Question: I am using the Facebook Sdk 4.1.0 as dependency in my app. To do login, I follow this instructions: <URL>
And login works fine if the Facebook apps is installed in the device but if the Facebook app is not installed (login goes throw a webview created by facebook) then my app crash if the user click on the button login inside the webview:

And if the user press de Log in button the app crash inmediatly:
> android.view.WindowManager$BadTokenException: Unable to add window --
token null is not for an application at
android.view.ViewRootImpl.setView(ViewRootImpl.java:559) at
android.view.WindowManagerGlobal.addView(WindowManagerGlobal.java:269)
at android.view.WindowManagerImpl.addView(WindowManagerImpl.java:69)
at android.app.Dialog.show(Dialog.java:289) at
android.app.AlertDialog$Builder.show(AlertDialog.java:951) at
com.android.webview.chromium.WebViewContentsClientAdapter.onSavePassword(WebViewContentsClientAdapter.java:752)
at
com.android.org.chromium.android_webview.AwContentsClientCallbackHelper$1.handleMessage(AwContentsClientCallbackHelper.java:157)
at android.os.Handler.dispatchMessage(Handler.java:102) at
android.os.Looper.loop(Looper.java:136) at
android.app.ActivityThread.main(ActivityThread.java:5271) at
java.lang.reflect.Method.invokeNative(Native Method) at
java.lang.reflect.Method.invoke(Method.java:515) at
com.android.internal.os.ZygoteInit$MethodAndArgsCaller.run(ZygoteInit.java:851)
at com.android.internal.os.ZygoteInit.main(ZygoteInit.java:667) at
dalvik.system.NativeStart.main(Native Method)
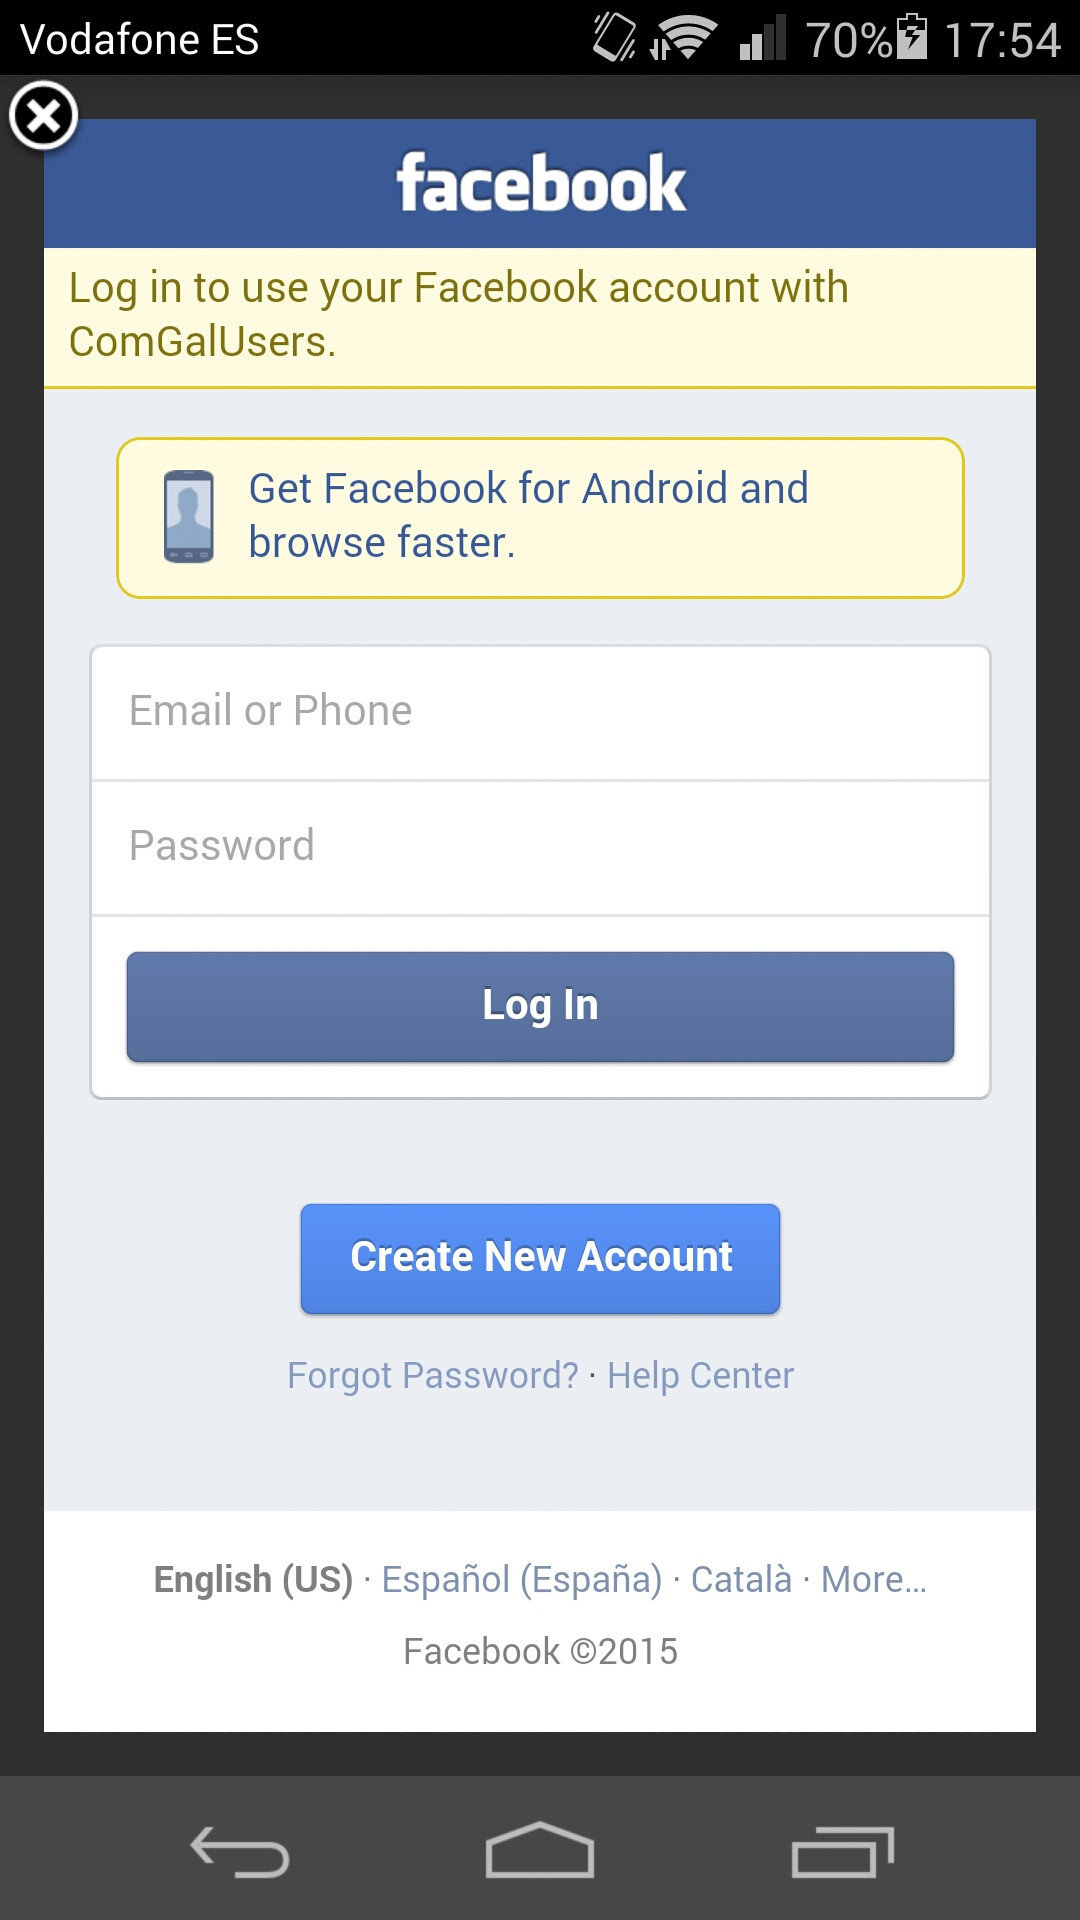
Answer: I changed the Facebook Sdk to 4.0 instead of 4.1 and now is working. Unbelievable.